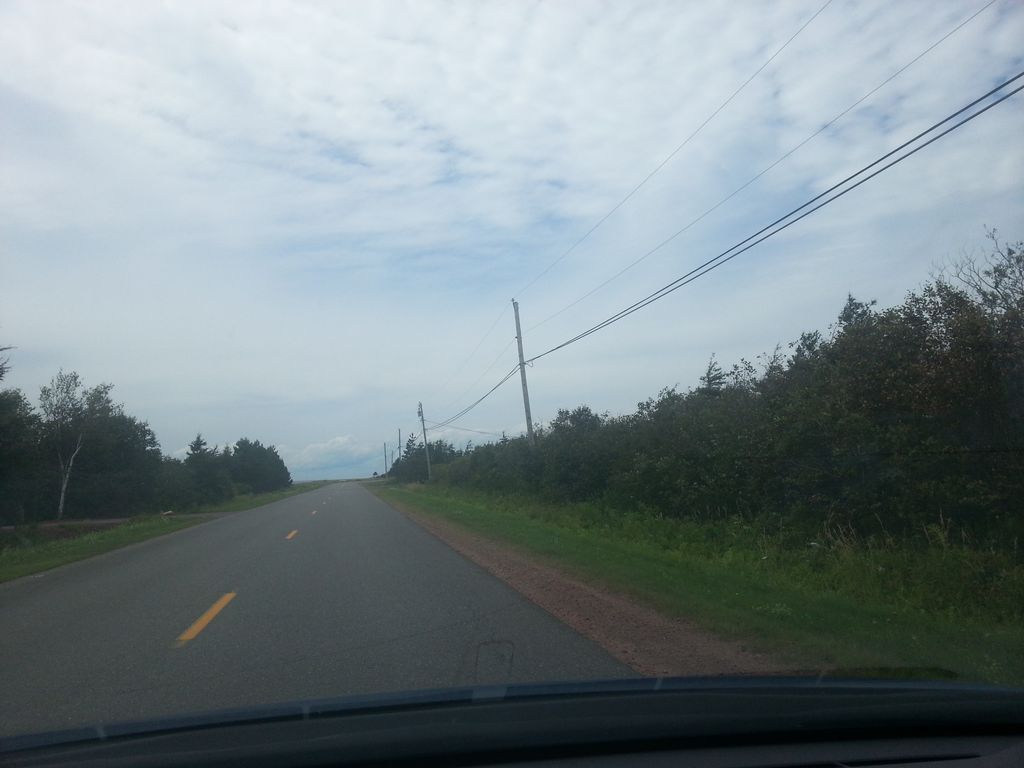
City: charlottetown